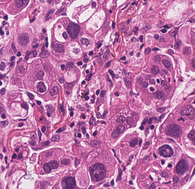
Tumor epithelial tissue: yes
Tumor-associated stroma tissue: yes
Normal tissue: no